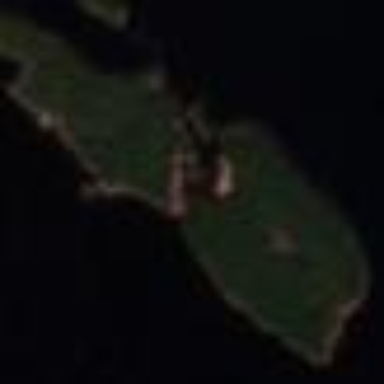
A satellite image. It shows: Islet.